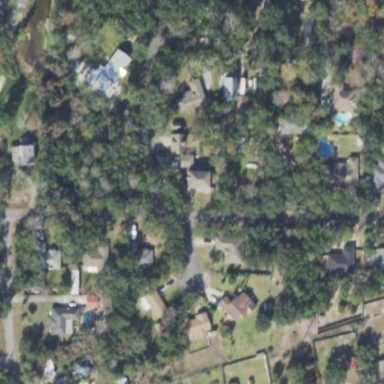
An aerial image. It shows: Residential area consisting of single-family homes.